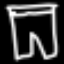
Label: pants